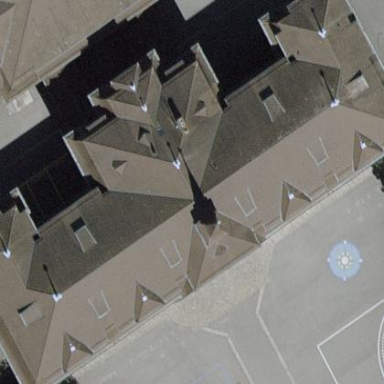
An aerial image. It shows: School building with mansard roof.